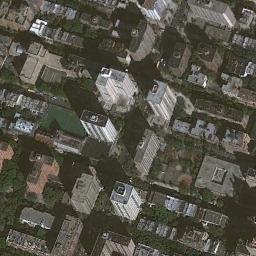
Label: commercial_area